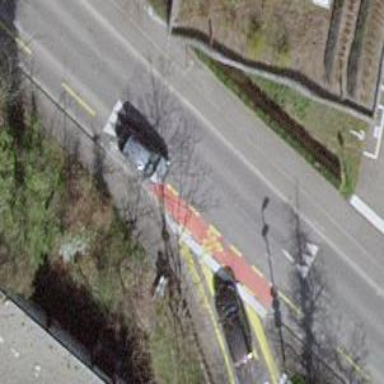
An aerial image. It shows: Tertiary road with asphalt surface. There are sidewalks on both sides and cycle lane on the left side and cycle track on the right side.